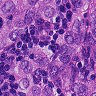
Metastatic tissue present: yes